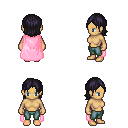
a pixel art fantasy rpg character, female body template, human, tanned skin, pink cape, teal pants, raven long bangs hairstyle, four views (front, back, left, right), 2x2 character sprite sheet, small pixel art, hard edges, no anti-aliasing